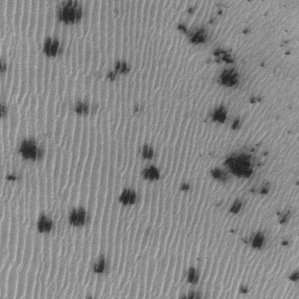
Label: frost